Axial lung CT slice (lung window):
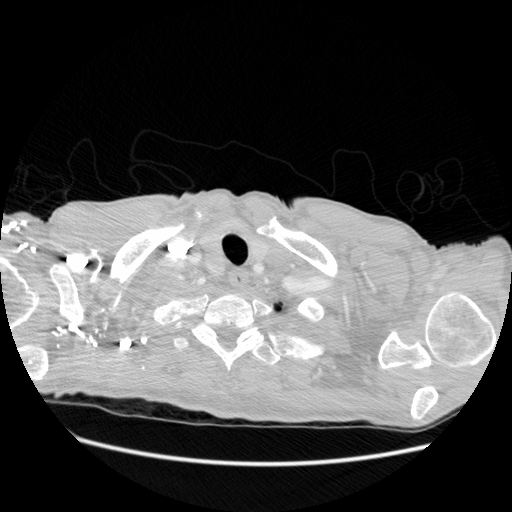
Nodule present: no